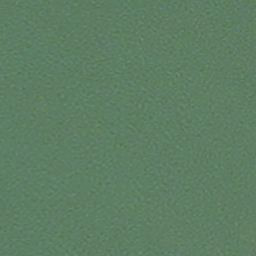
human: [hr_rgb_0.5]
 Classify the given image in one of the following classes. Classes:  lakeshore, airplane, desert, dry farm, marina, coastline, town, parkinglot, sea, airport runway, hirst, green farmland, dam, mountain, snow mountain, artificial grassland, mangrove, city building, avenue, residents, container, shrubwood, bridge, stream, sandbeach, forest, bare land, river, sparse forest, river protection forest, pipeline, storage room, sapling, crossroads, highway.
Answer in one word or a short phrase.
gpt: sea